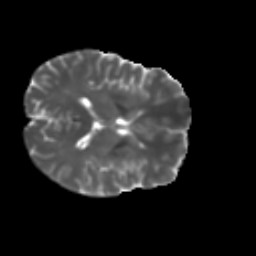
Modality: T2w
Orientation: axial
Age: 49
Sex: female
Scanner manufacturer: ge
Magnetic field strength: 3 T
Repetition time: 7.8 s
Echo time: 0.0606 s